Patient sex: F
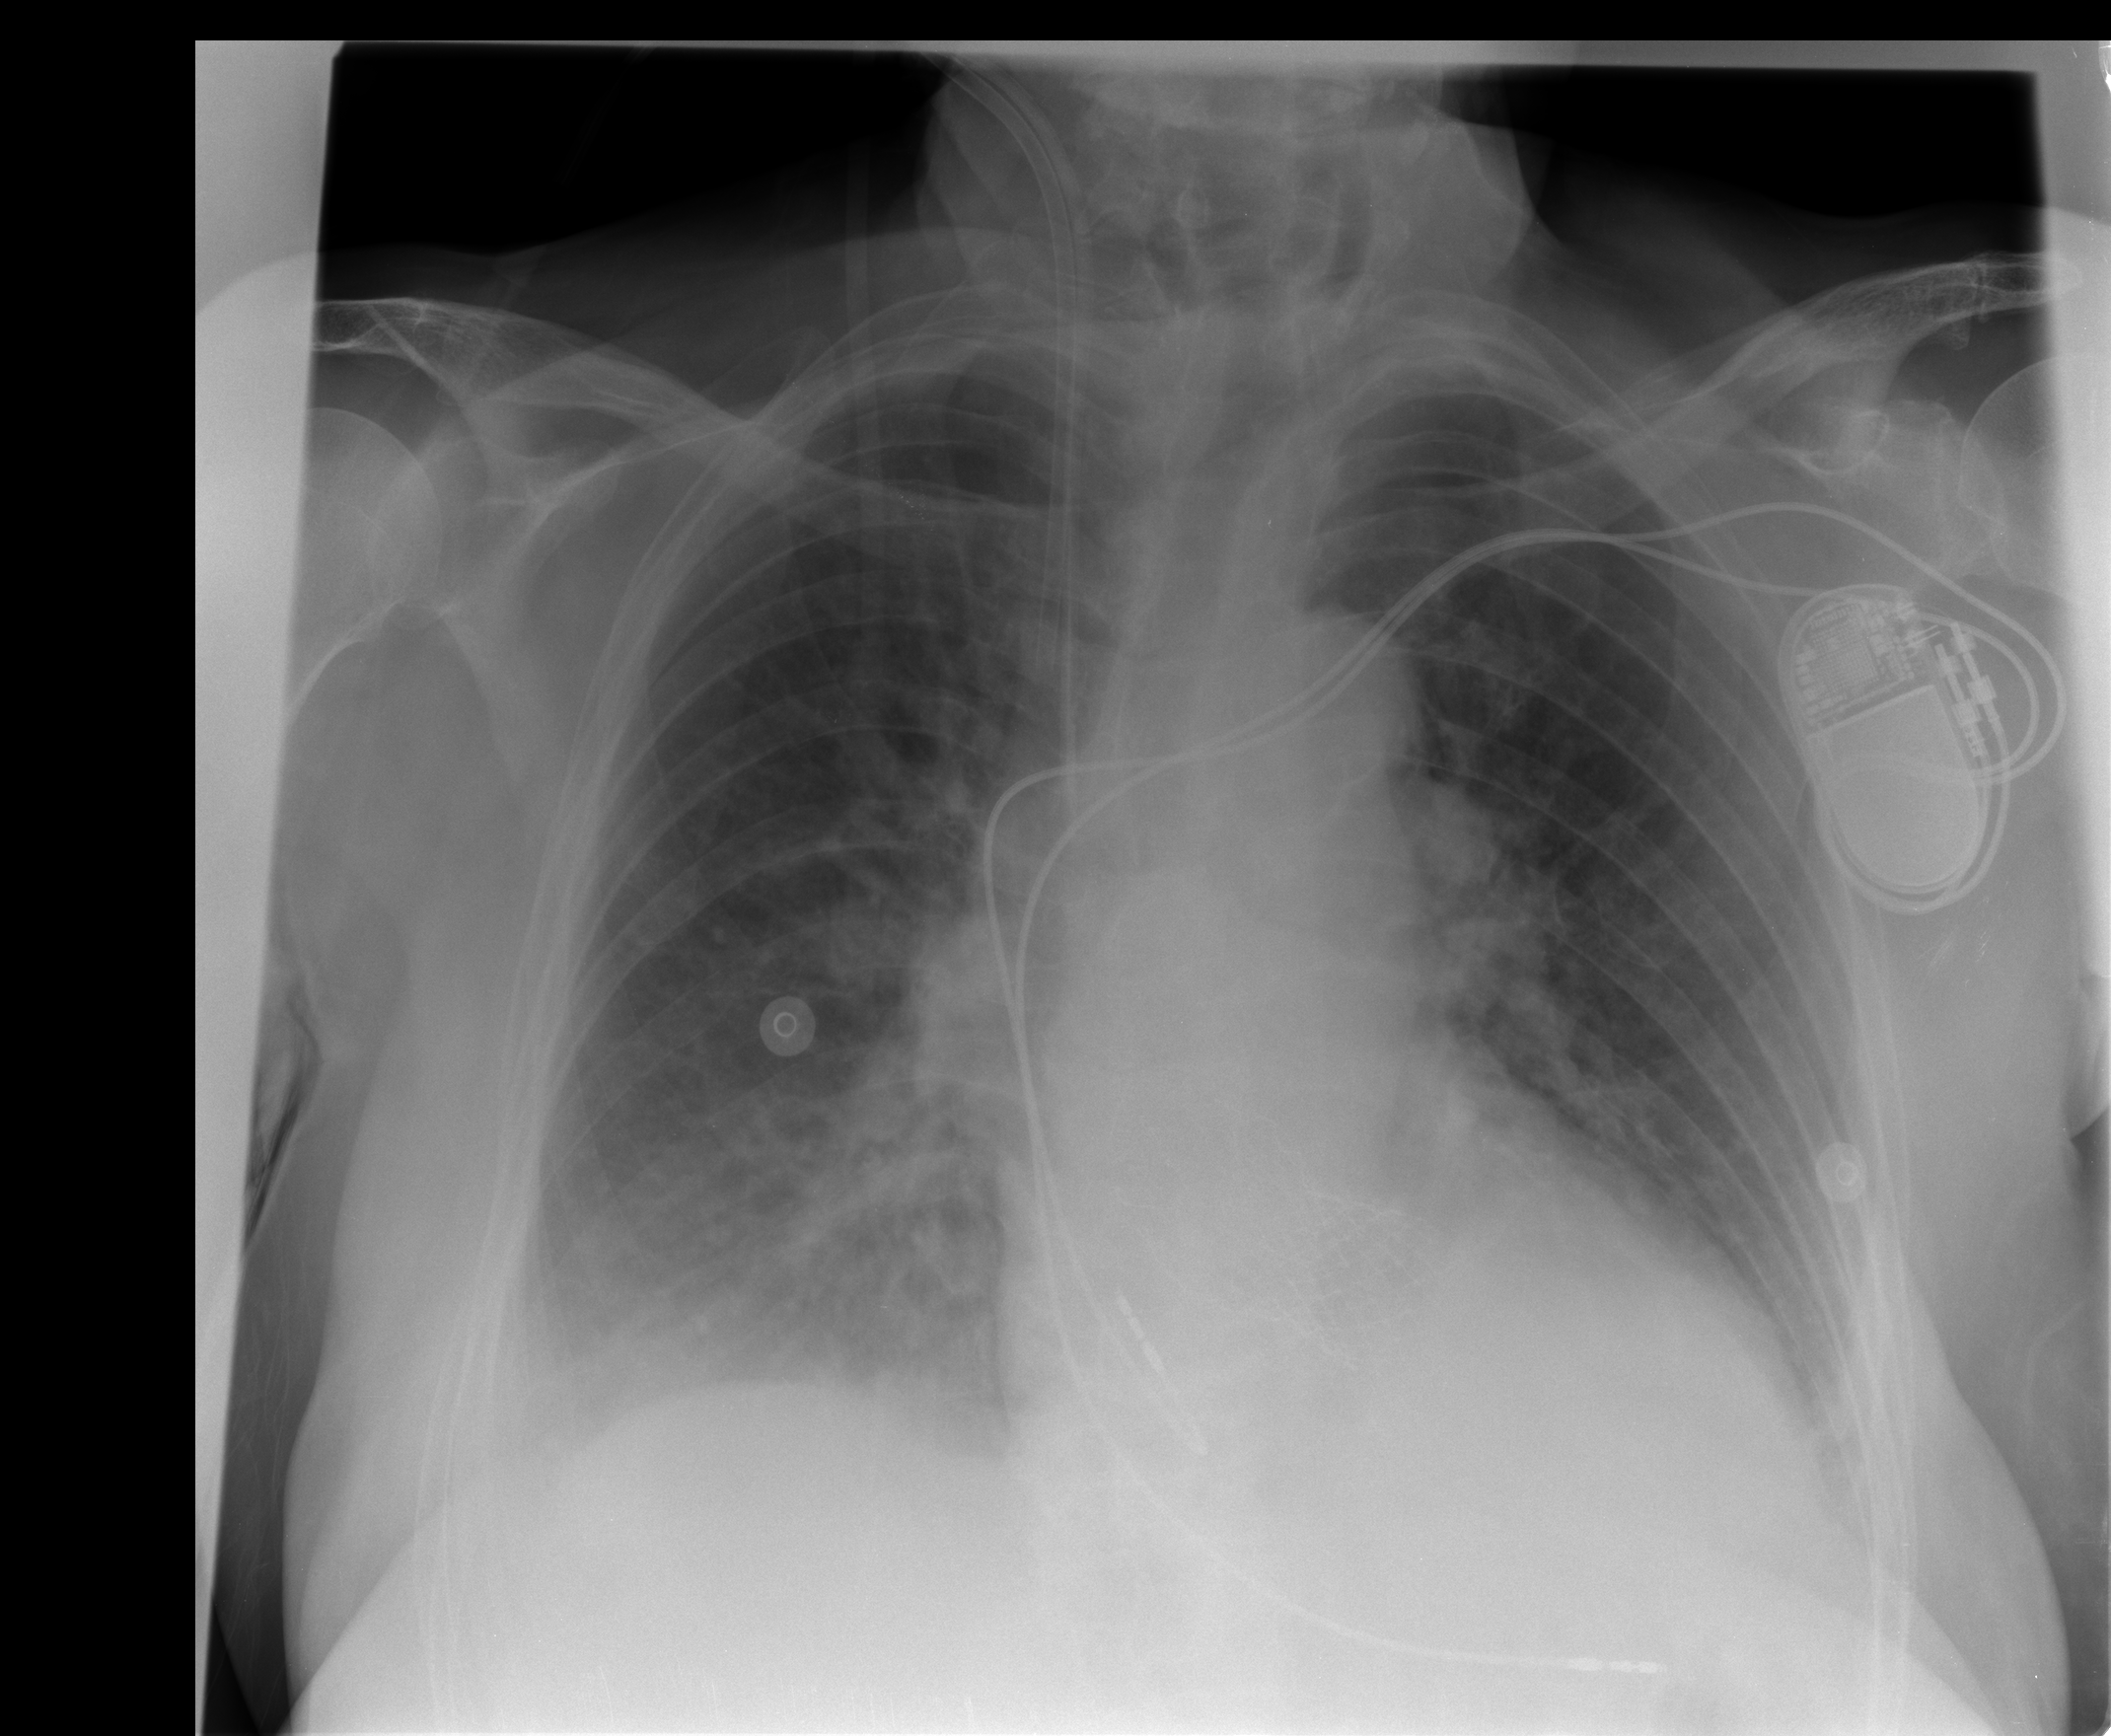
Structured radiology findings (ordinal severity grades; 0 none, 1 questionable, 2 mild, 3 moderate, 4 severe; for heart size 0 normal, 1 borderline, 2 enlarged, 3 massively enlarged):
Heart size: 2
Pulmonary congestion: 2
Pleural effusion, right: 2
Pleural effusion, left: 0
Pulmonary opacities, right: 0
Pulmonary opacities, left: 0
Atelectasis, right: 0
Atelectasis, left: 0